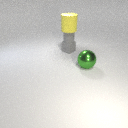
small gray rubber cylinder above small gray rubber cube